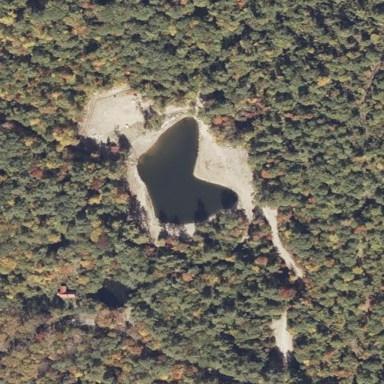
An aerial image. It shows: Pond surrounded by natural water.